Field crop: maize
Growth stage: 2
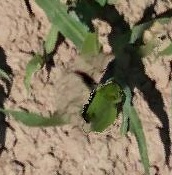
Species: maize